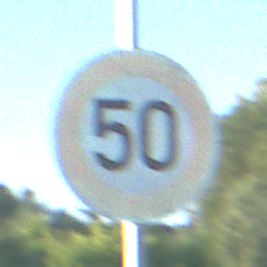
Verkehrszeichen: Geschwindigkeit50
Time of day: MorningAfternoon
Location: Outdoor (Nature)
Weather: Clear
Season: NotSpecified
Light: Natural